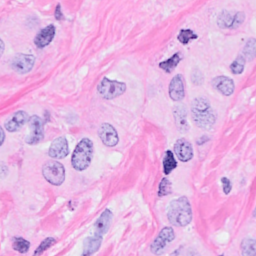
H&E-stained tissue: Breast